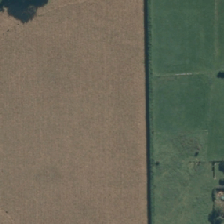
Land cover: shortrotation_cropland